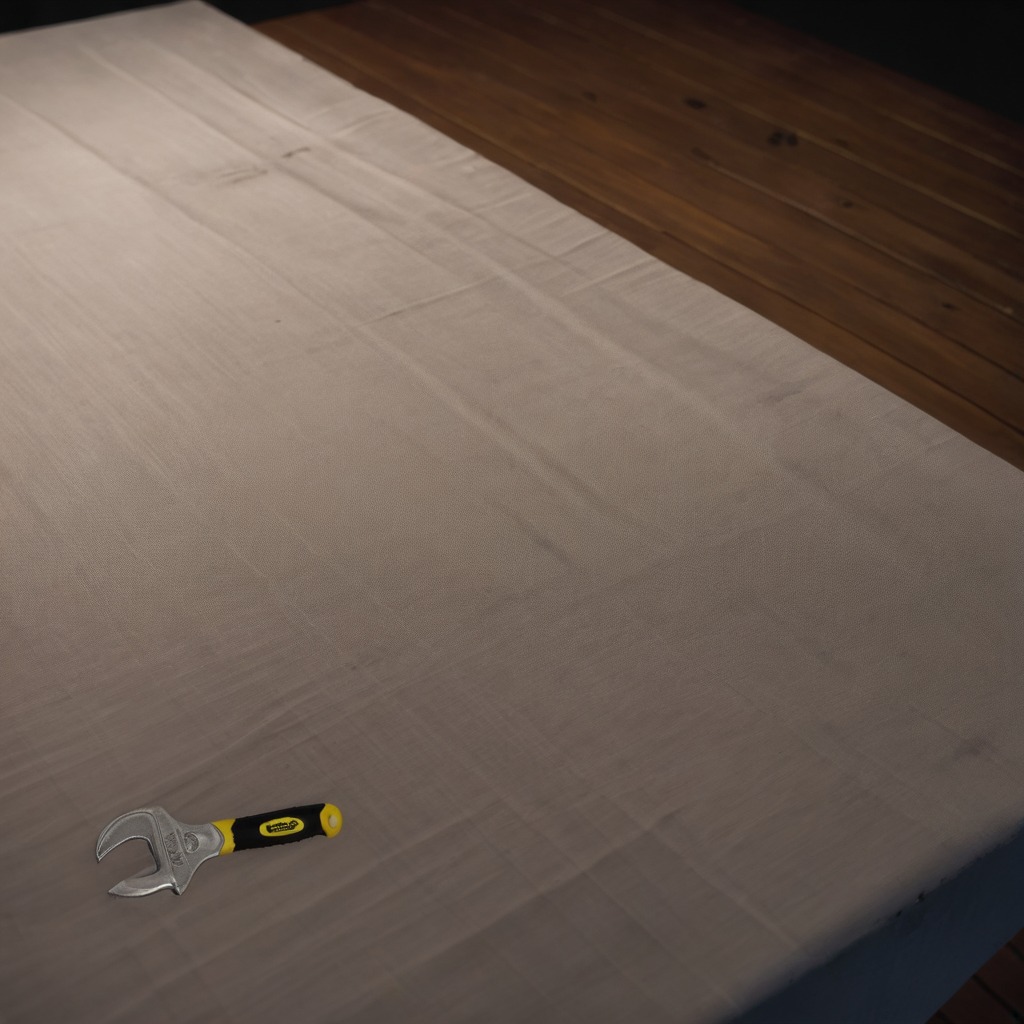
An wrench lying on a wooden table inside a workshop at night.